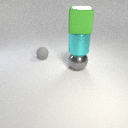
large gray metal sphere below large green rubber cube